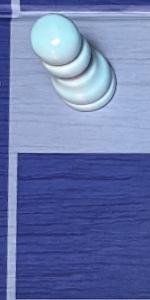
Label: Empty